Question: I have got a requirement where the outlook is as shown in the attached image
I have accomplished the task by making use of tables in HTML and styling using CSS.
The criteria is that the images in a row is almost the same (i.e the two images) and the content changes for every row. So the content is different on every row but the images remain the same for every row. Just for info there will be multiple number of rows. What would be the best practice to implement such as design other than using tables, where it should also be flexible to change the content. Or using tables is the best option.
Suggestions from the professionals are appreciated.
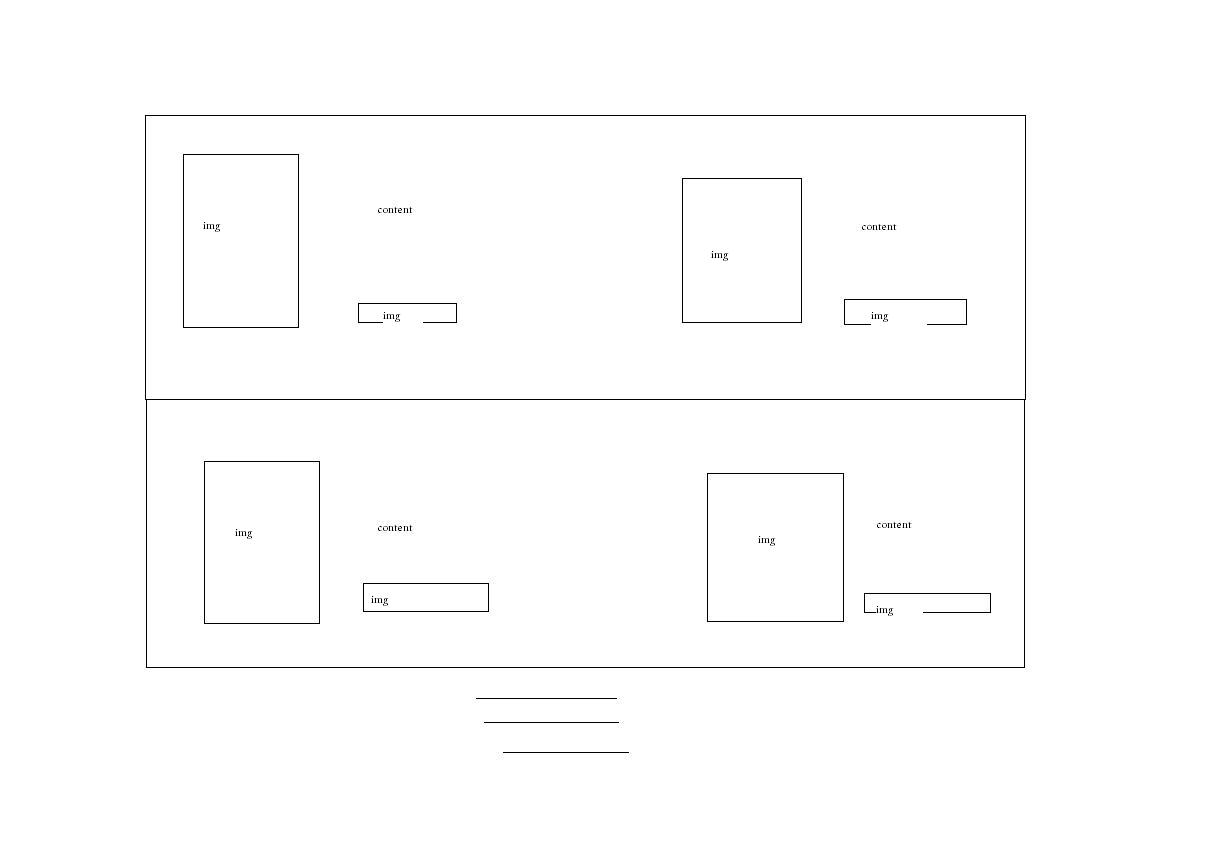
Answer: I don't want to write it for you but I've made a quick mock up for you to have a look at - <URL>
You don't want to use tables for anything other than tabular date anymore. You're much better off spending your time researching CSS.
Have a look at my example. It's what one instance of a content container could look like. What you want to do from there is look at getting two of them in a row. Build the CSS for the .container class, then copy another instance of .contentContainer in and see what results you get.
I'm happy to provide help if you want but it's always good to have a crack at it yourself. You'll get better answers on here and avoid unnecessary downvoting of your question.